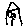
Label: house